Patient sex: M
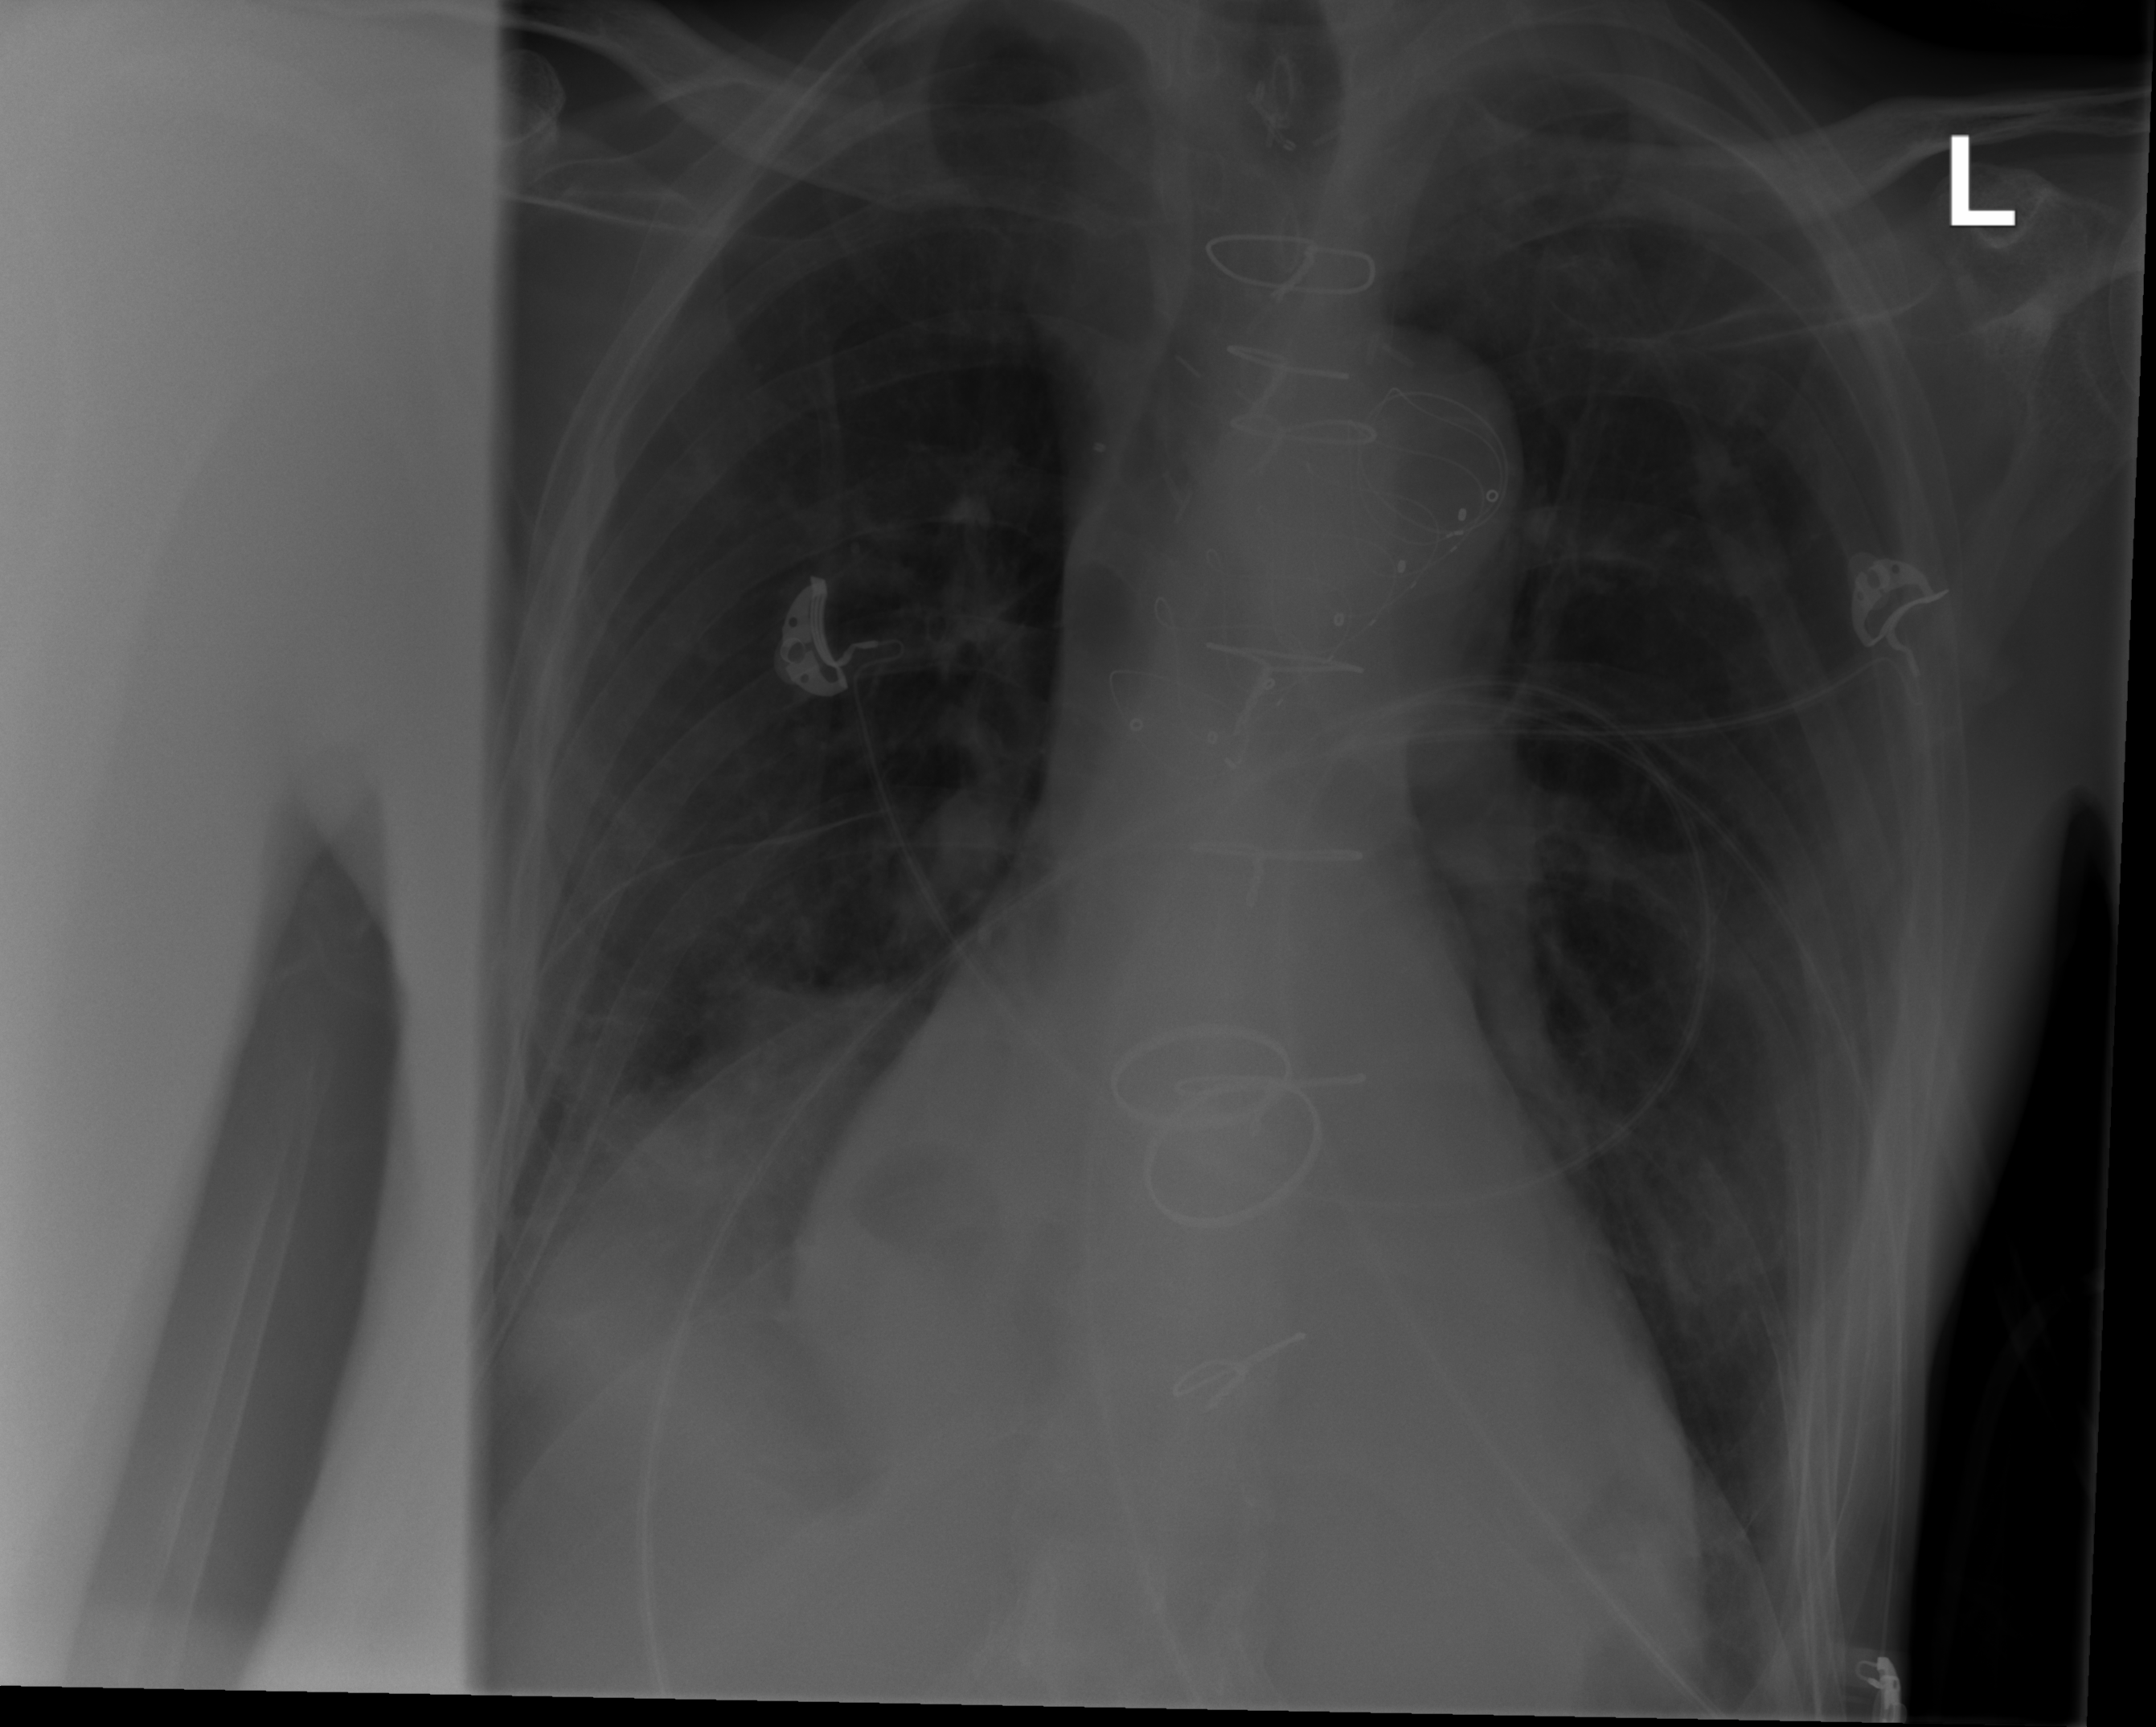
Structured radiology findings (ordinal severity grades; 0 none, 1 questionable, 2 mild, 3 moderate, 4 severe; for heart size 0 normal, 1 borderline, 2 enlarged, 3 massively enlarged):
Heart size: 1
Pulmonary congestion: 0
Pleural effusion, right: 2
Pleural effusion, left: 0
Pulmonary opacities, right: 0
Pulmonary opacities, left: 0
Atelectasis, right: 2
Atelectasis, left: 0